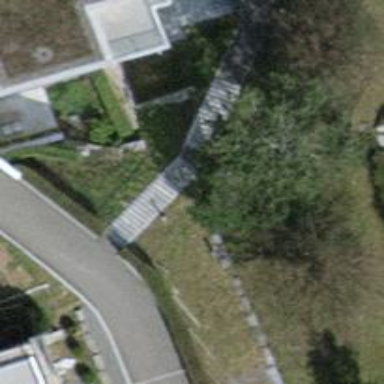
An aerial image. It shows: Steps made of asphalt.